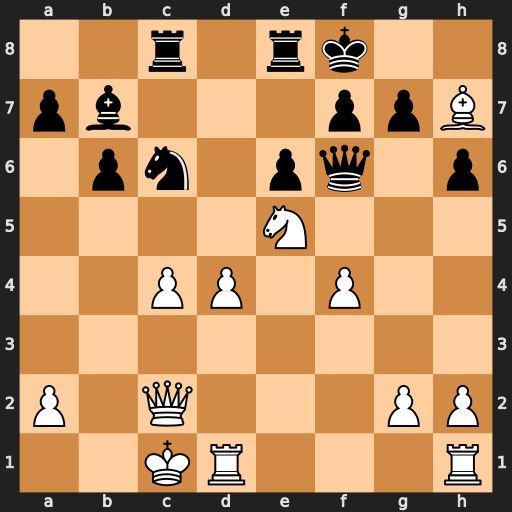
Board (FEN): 2r1rk2/pb3ppB/1pn1pq1p/4N3/2PP1P2/8/P1Q3PP/2KR3R
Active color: w
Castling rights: -
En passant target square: -
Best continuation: Nd7+ Ke7 Nxf6